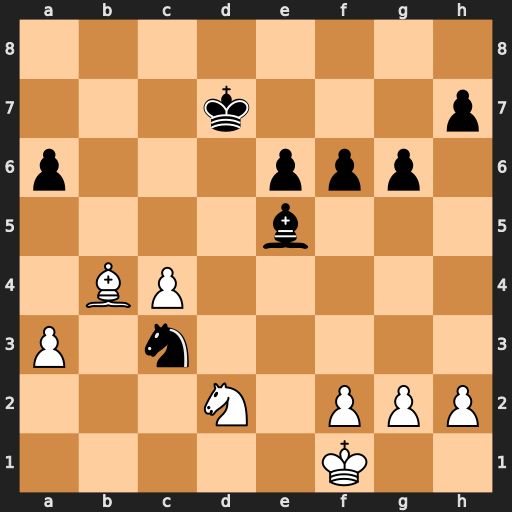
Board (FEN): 8/3k3p/p3ppp1/4b3/1BP5/P1n5/3N1PPP/5K2
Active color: w
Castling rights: -
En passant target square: -
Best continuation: f4 Bxf4 Bxc3